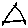
Label: triangle